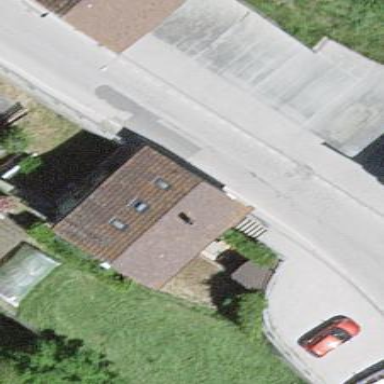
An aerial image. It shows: Simple and straightforward house.